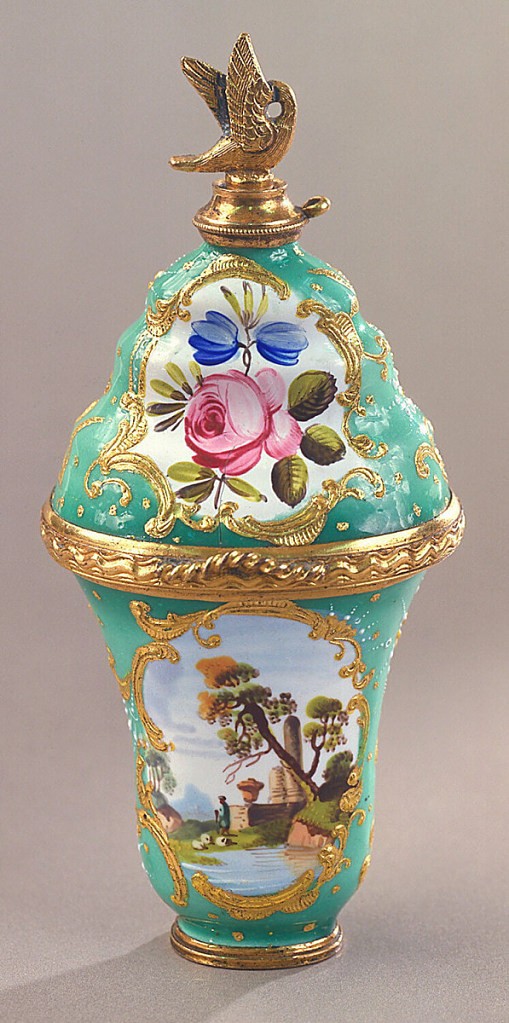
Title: Vinaigrette
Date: ca. 1770
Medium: Enamel, metal
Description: Oval, with shaped sides; hinged; lower part decorated with landscape medallions on green field, upper part with flowers on green field. Stopper at top terminates in figure of flying bird.